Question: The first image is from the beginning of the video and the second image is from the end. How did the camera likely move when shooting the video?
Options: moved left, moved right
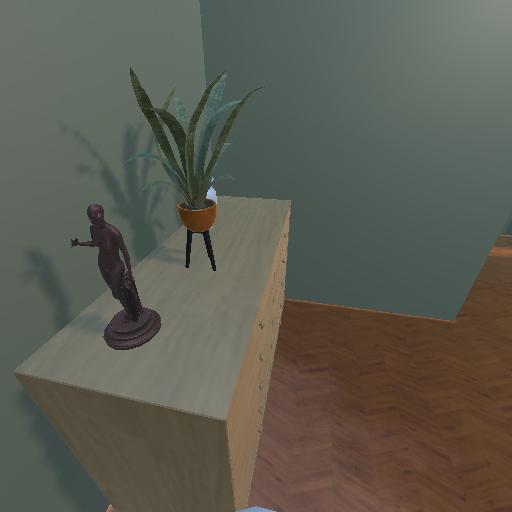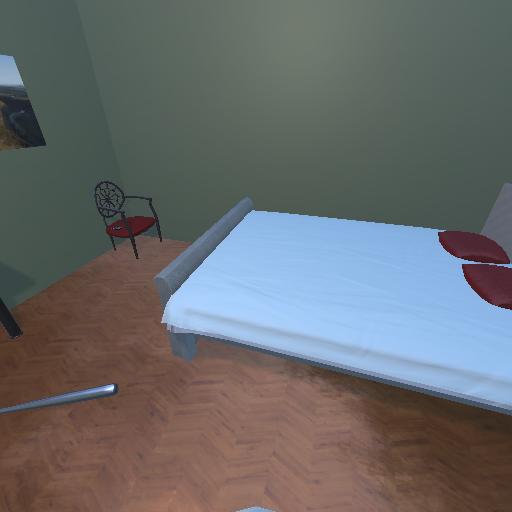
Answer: moved left